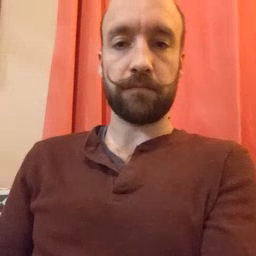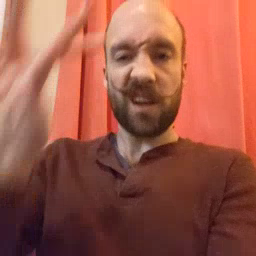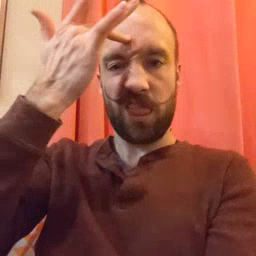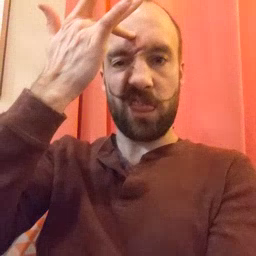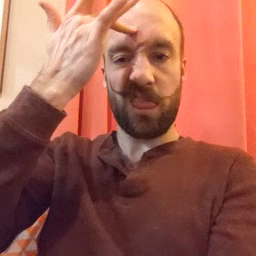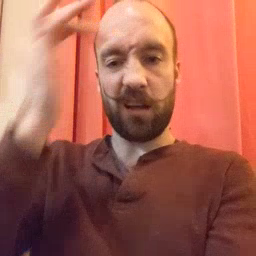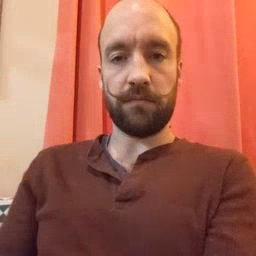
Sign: sick